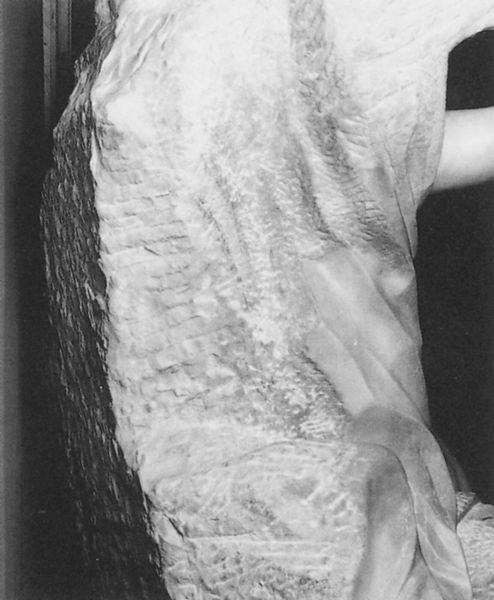
Titel: Die Wahrheit
Künstler: Giovanni Lorenzo Bernini
Institution: Rom, Galleria Borghese
Schlagwörter: weiß, ausschnitt, grau, holz, marmor, schwarz, wand, stein, figur, skulptur, biegung, moderne, spuren, linien, detail, seitenansicht, bildhauerei, glatt, plastik, foto, fotografie, gerüst, oberfläche, torso, schwarzweiss, kunst, löcher, stück, rau, werkzeug, struktur, block, geschliffen, rillen, bruch, haptik, riefen, einkerbung, meißel, bearbeitung, abdrücke, makro, behauen, bearbeitungsspuren, ehauenb